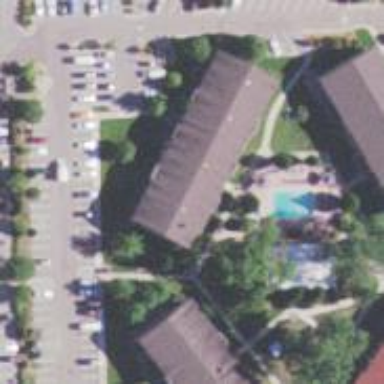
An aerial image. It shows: Sidewalk.